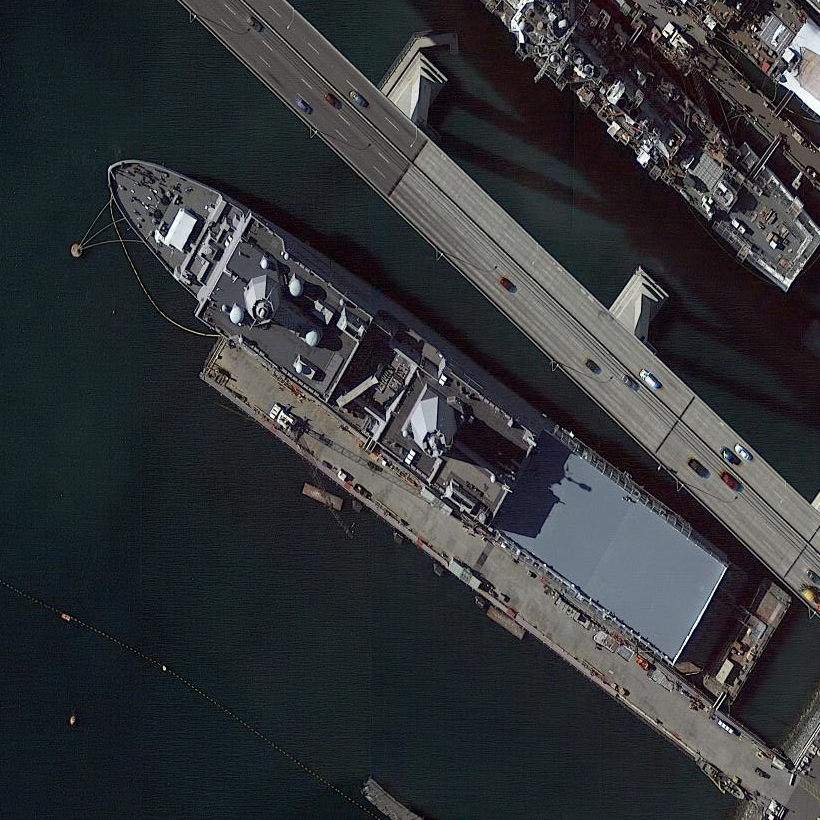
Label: San_Antonio-class_transport_dock